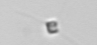
Label: Chaetoceros_tenuissimus